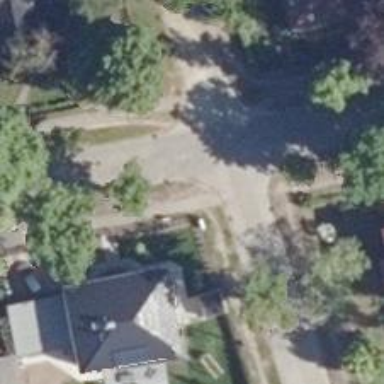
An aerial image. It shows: Residential road with sidewalks on both sides. There is parallel parking lane on the left side of the road.